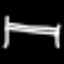
Label: bed